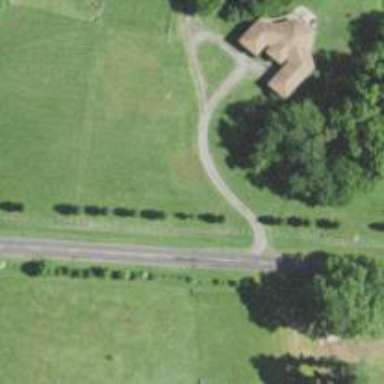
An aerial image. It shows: Driveway.